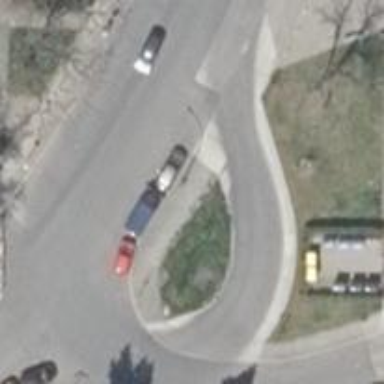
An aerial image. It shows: Sidewalk along the footway.